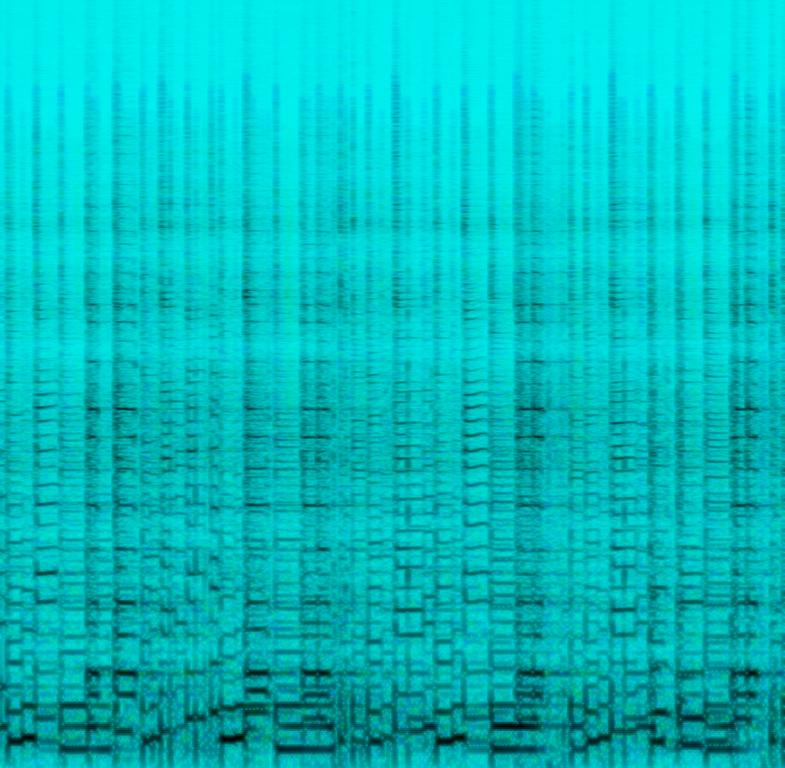
The song is an instrumental. The song is medium fast tempo with a bass guitar soloist playing a cool accompaniment groove with no other instrumentation. The song is passionate and energetic. The song is a bass guitar demo or a home music video.